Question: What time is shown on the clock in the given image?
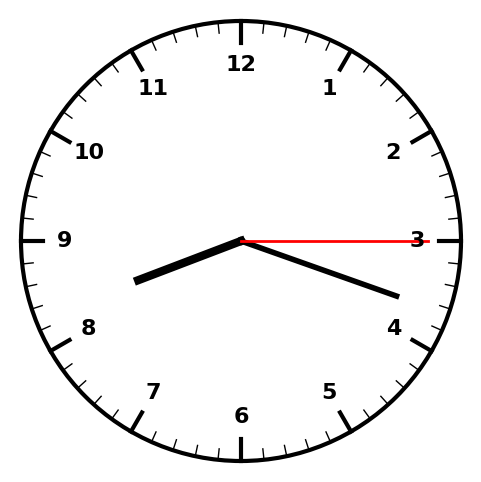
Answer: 08:18:15